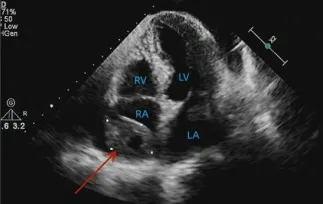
A dark area of fluid was visible in the pericardial cavity, and the fluid area was clear (D). TTE, transthoracic echocardiography.
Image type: radiology (ultrasound)